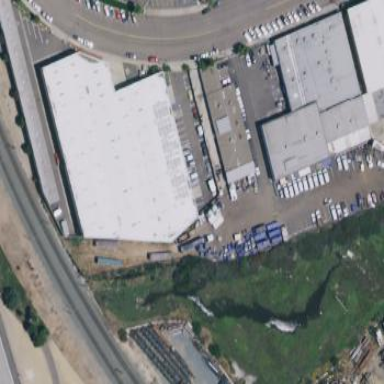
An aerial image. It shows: Building that serves as storage rental shop.